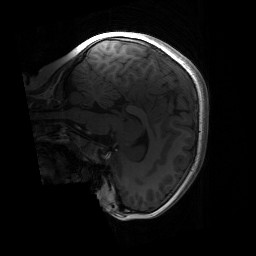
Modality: T1w
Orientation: sagittal
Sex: male
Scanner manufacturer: siemens
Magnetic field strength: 3 T
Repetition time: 1.9 s
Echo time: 0.00243 s